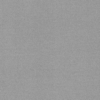
Label: dusty